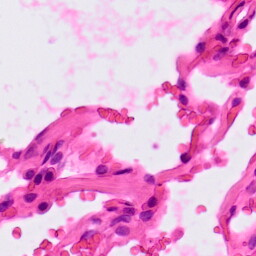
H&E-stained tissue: Lung